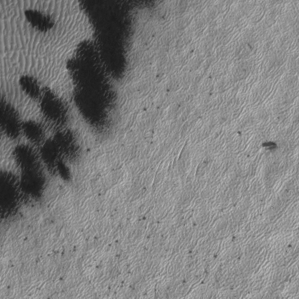
Label: frost